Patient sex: M
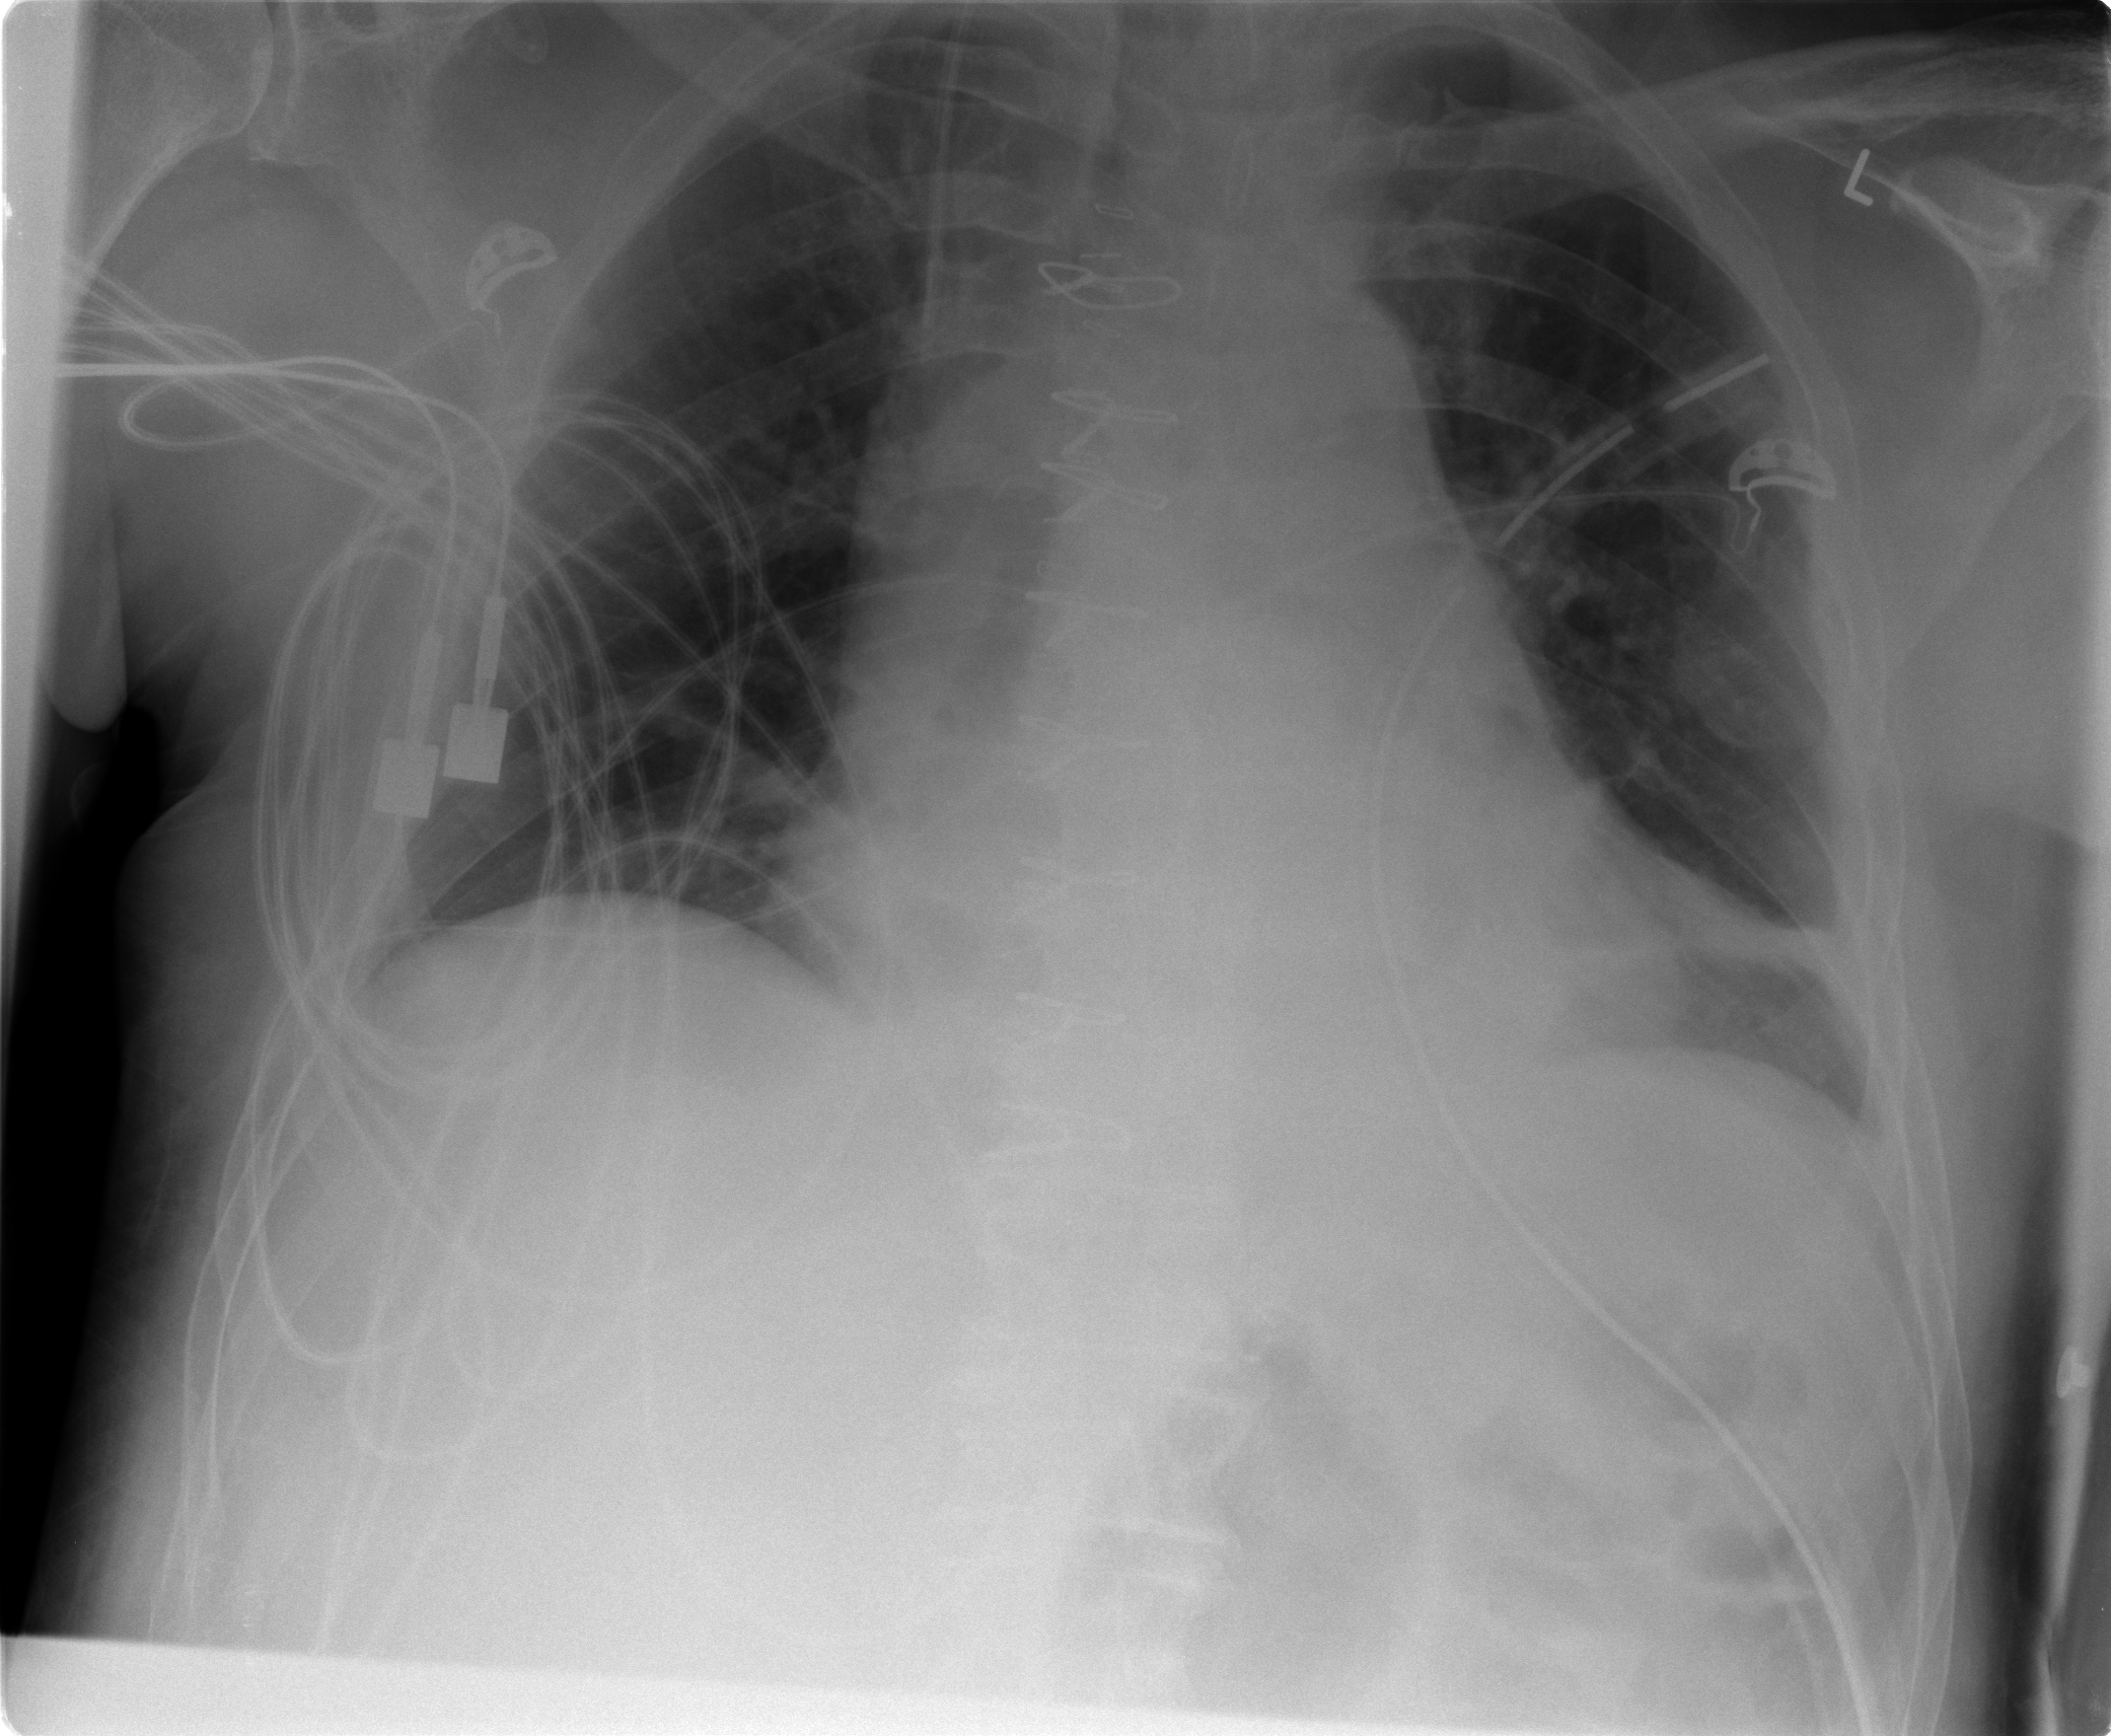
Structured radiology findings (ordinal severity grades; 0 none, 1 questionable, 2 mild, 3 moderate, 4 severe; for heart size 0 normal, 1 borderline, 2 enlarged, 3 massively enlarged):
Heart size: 2
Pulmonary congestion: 0
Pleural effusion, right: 0
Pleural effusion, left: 1
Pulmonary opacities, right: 0
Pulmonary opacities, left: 0
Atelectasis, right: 0
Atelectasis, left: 2